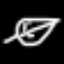
Label: leaf